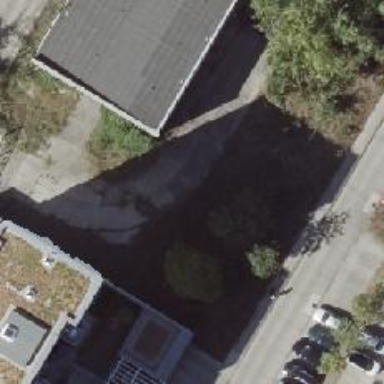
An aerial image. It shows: Concrete driveway.